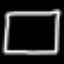
Label: square